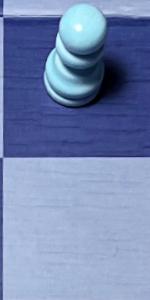
Label: Empty